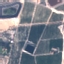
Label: PermanentCrop